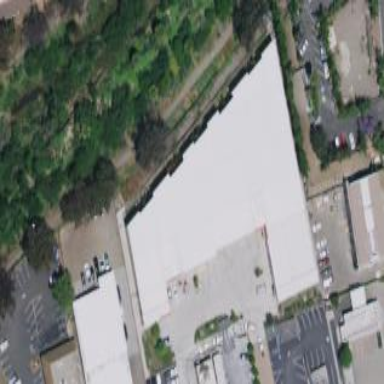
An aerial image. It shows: Commercial warehouse building.